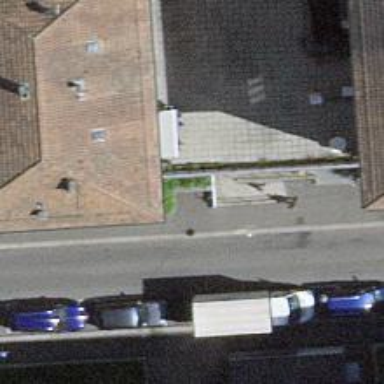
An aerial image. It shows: Footway with ramp.